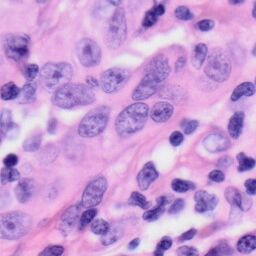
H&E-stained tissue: Skin